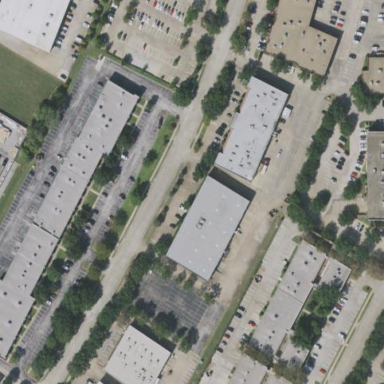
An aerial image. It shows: Commercial building.